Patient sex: M
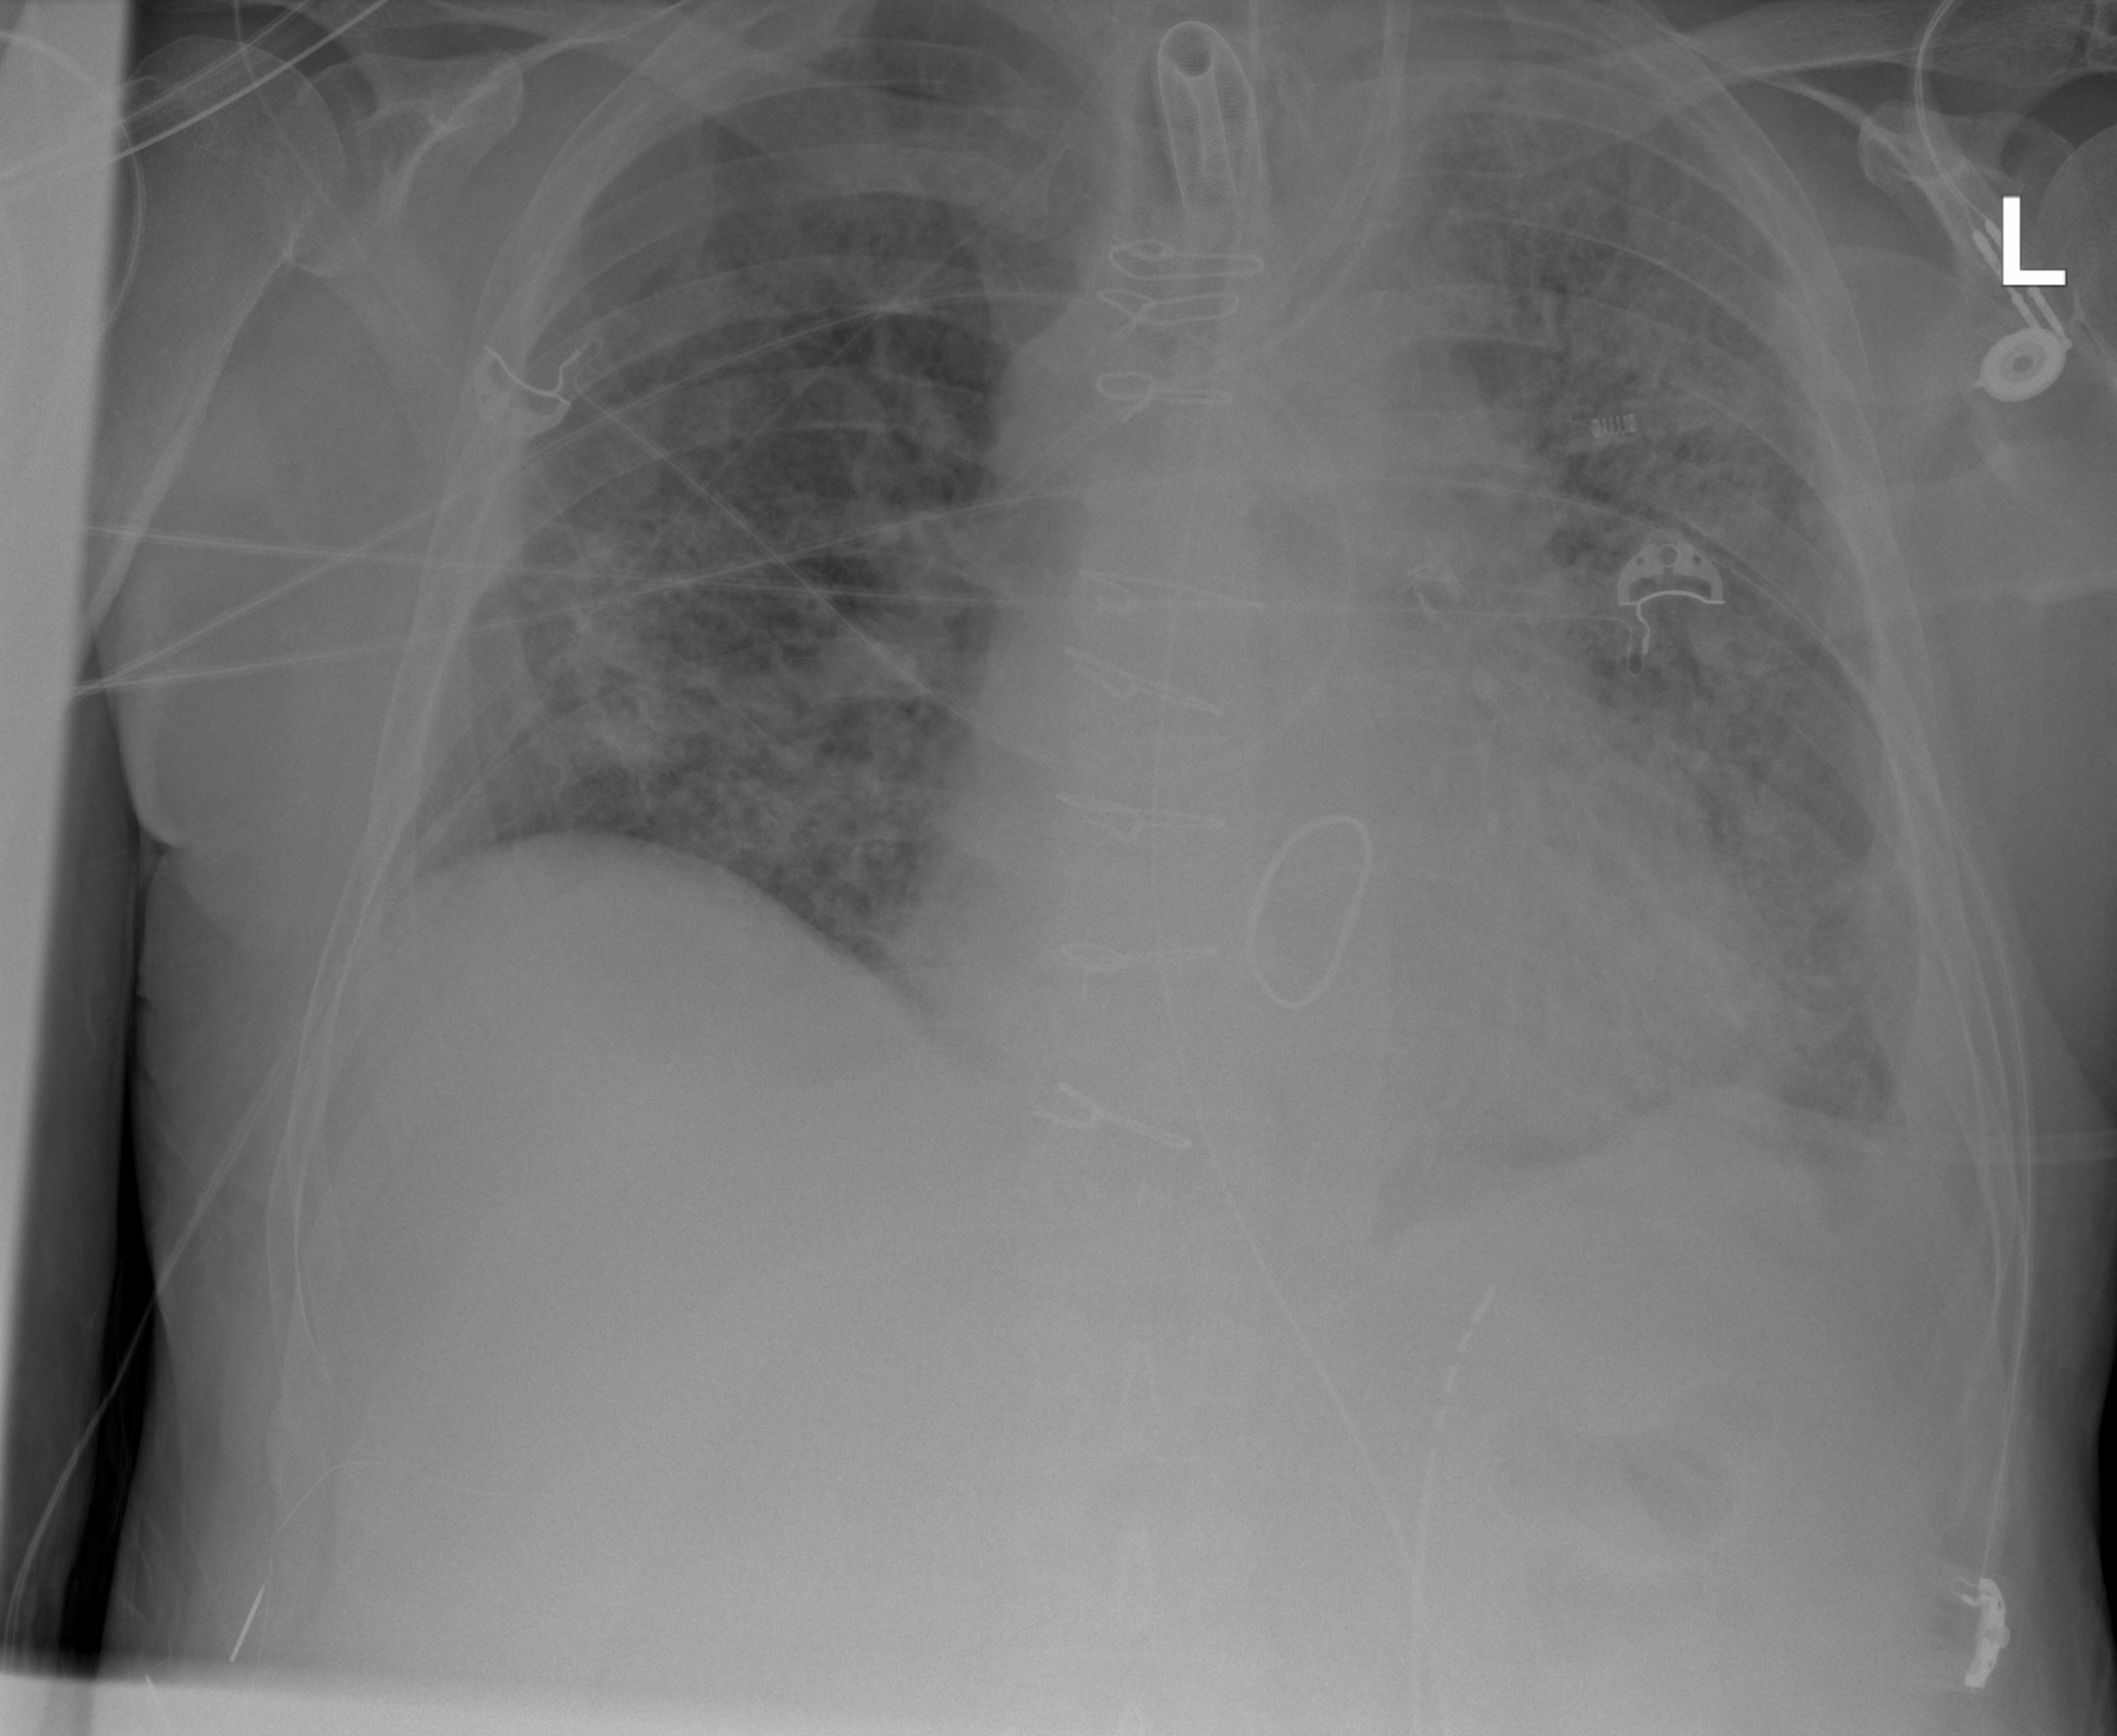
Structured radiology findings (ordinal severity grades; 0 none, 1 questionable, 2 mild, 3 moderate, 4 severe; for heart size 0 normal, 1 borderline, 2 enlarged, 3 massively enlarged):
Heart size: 2
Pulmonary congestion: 3
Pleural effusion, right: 2
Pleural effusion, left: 2
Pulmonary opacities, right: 3
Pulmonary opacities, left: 3
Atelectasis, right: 2
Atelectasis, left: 2